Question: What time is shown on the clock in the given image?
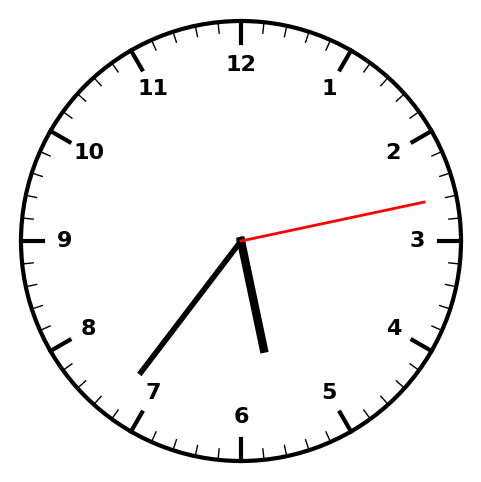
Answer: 05:36:13